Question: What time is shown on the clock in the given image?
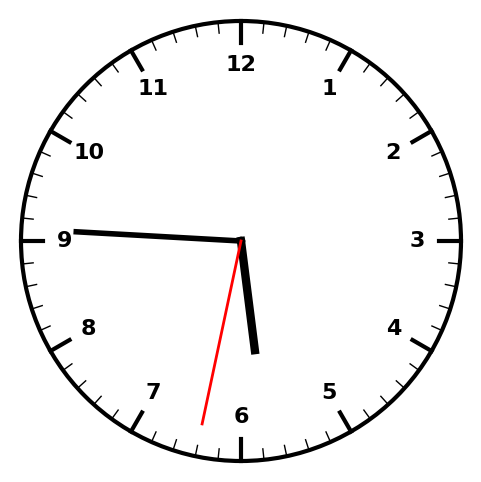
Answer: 05:45:32